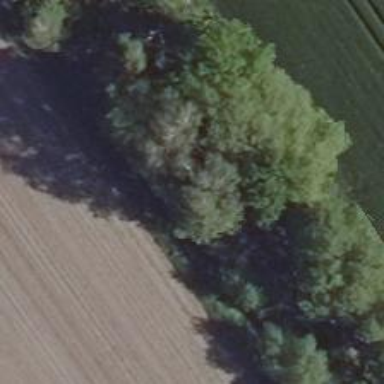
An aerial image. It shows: Row of trees in natural setting.